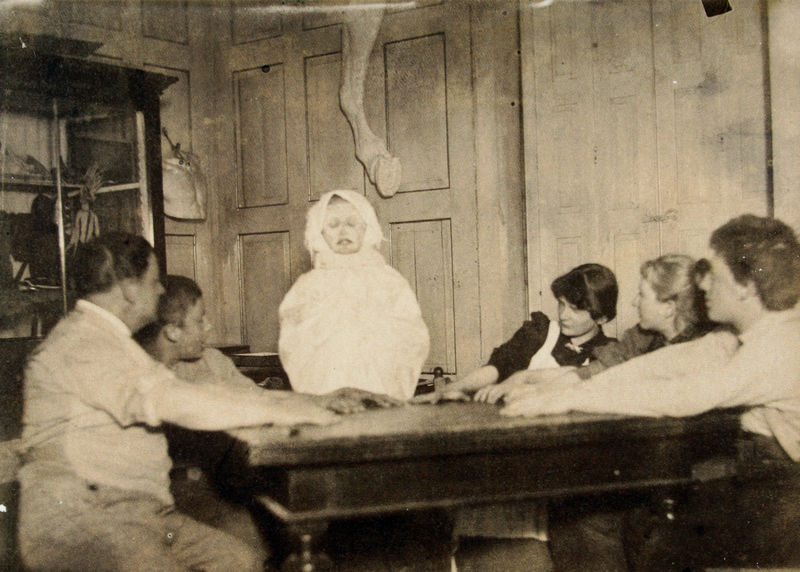
Titel: Aufnahme einer Spassséance und Hausmusik der Familie Max
Künstler: Heinrich Max
Standort: München
Institution: Städtische Galerie im Lenbachhaus
Schlagwörter: gruppe, menschen, raum, tisch, weiss, zimmer, schleier, hände, gewand, pferd, huf, schrank, foto, tischplatte, seherin, vertäfelung